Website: lowes
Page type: delivery-shipping
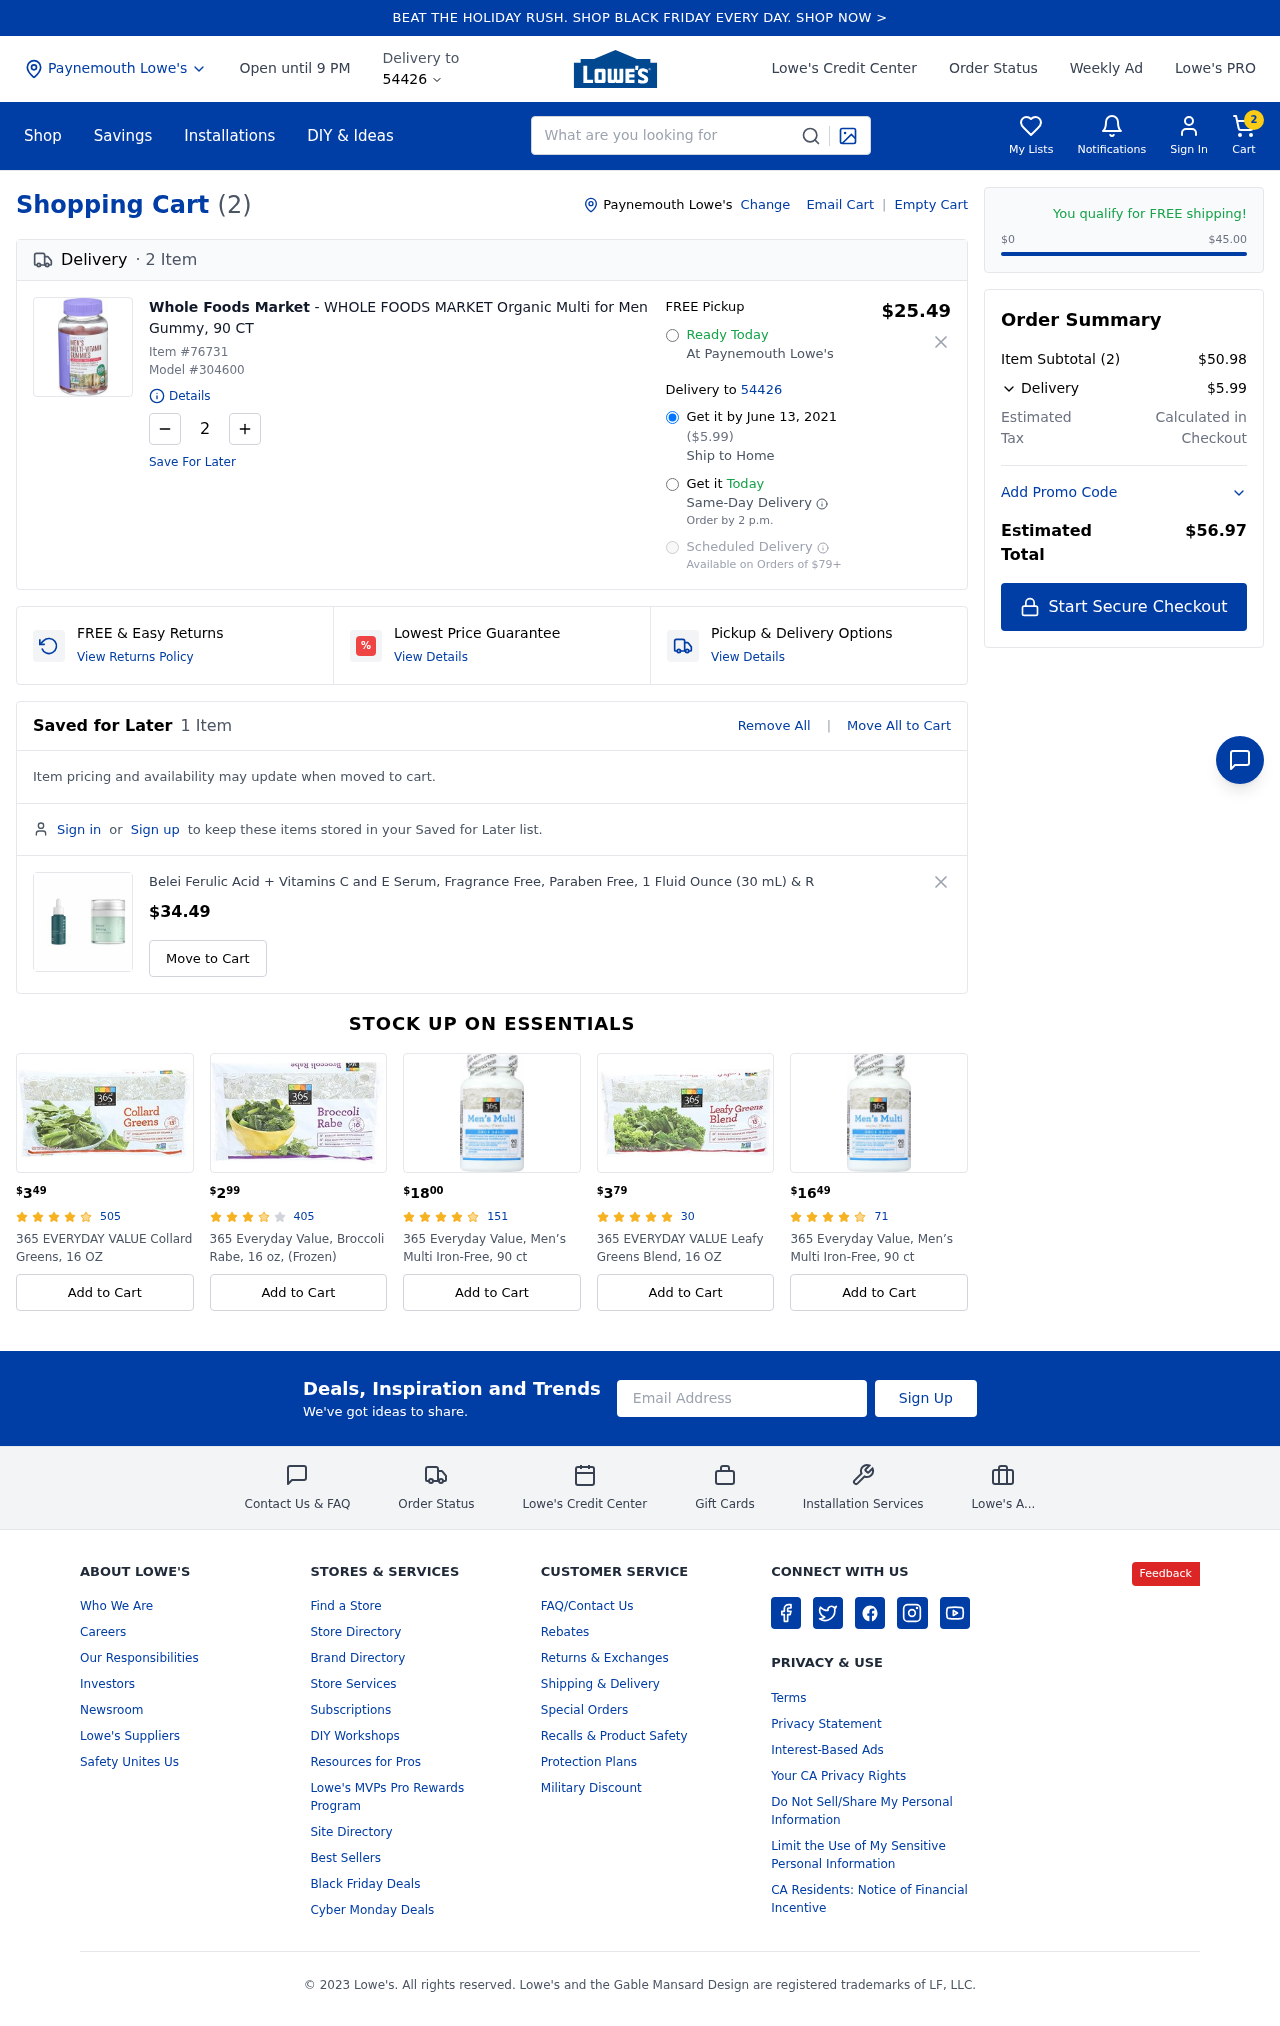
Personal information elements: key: PII_CITY
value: Paynemouth
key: PII_EMAIL
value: davidcampbell@yahoo.com
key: PII_POSTCODE
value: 54426
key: PII_CITY2
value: Paynemouth
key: PII_CITY3
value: Paynemouth
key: PII_POSTCODE2
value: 54426
Product elements: key: PRODUCT1_BRAND
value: Whole Foods Market
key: PRODUCT1_NAME
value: WHOLE FOODS MARKET Organic Multi for Men Gummy, 90 CT
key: PRODUCT1_PRICE
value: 25.49
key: PRODUCT1_QUANTITY
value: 2
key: PRODUCT2_NAME
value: Belei Ferulic Acid + Vitamins C and E Serum, Fragrance Free, Paraben Free, 1 Fluid Ounce (30 mL) & R
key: PRODUCT2_PRICE
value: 34.49
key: PRODUCT1_ITEM_NUMBER
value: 76731
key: PRODUCT1_MODEL_NUMBER
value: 304600
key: PRODUCT3_PRICE
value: $349
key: PRODUCT3_NUM_RATINGS
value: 505
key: PRODUCT3_NAME
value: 365 EVERYDAY VALUE Collard Greens, 16 OZ
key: PRODUCT4_PRICE
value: $299
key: PRODUCT4_NUM_RATINGS
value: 405
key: PRODUCT4_NAME
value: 365 Everyday Value, Broccoli Rabe, 16 oz, (Frozen)
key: PRODUCT5_PRICE
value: $1800
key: PRODUCT5_NUM_RATINGS
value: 151
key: PRODUCT5_NAME
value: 365 Everyday Value, Men’s Multi Iron-Free, 90 ct
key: PRODUCT6_PRICE
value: $379
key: PRODUCT6_NUM_RATINGS
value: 30
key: PRODUCT6_NAME
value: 365 EVERYDAY VALUE Leafy Greens Blend, 16 OZ
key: PRODUCT7_PRICE
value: $1649
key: PRODUCT7_NUM_RATINGS
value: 71
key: PRODUCT7_NAME
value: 365 Everyday Value, Men’s Multi Iron-Free, 90 ct
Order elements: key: ORDER_NUM_ITEMS
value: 2
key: ORDER_DELIVERY_DATE
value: June 13, 2021
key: ORDER_SHIPPING_COST
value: $5.99
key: ORDER_SUBTOTAL
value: $50.98
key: ORDER_TOTAL
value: $56.97
Search elements: key: HEADER_SEARCH
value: What are you looking for